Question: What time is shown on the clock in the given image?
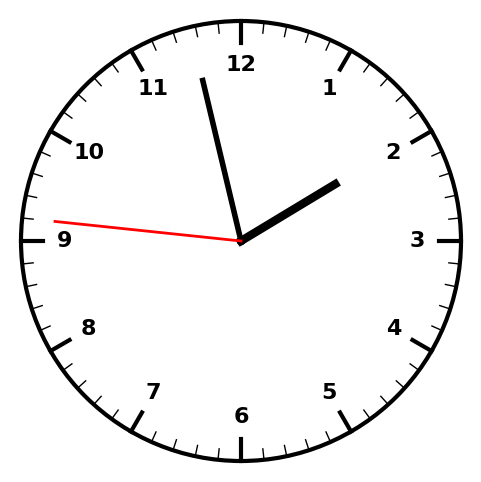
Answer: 01:57:46